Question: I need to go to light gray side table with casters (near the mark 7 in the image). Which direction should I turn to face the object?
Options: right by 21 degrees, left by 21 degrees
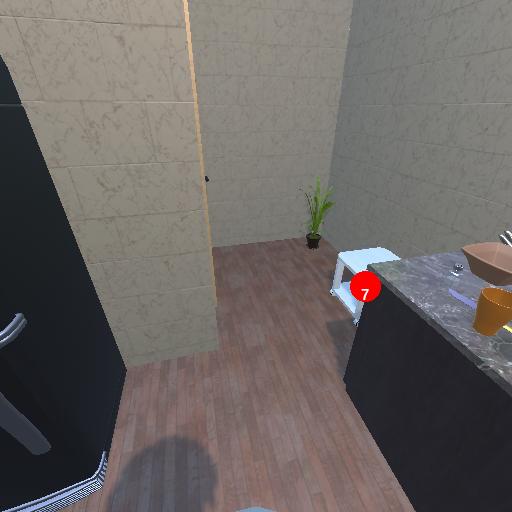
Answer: right by 21 degrees